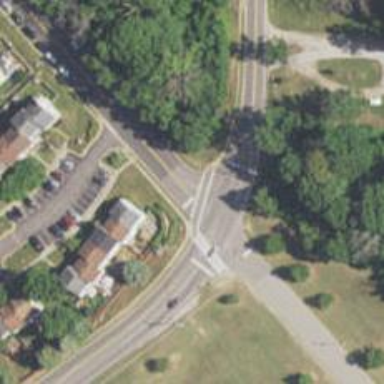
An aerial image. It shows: Stop road.